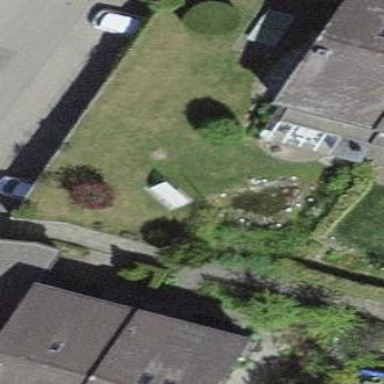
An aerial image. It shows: Group of garages.